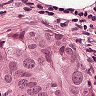
Metastatic tissue present: yes